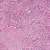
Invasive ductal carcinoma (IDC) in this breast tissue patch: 1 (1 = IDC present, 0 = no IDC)